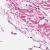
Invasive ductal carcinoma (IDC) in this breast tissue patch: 0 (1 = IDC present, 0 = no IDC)